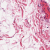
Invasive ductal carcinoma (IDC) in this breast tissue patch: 0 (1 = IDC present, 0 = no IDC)